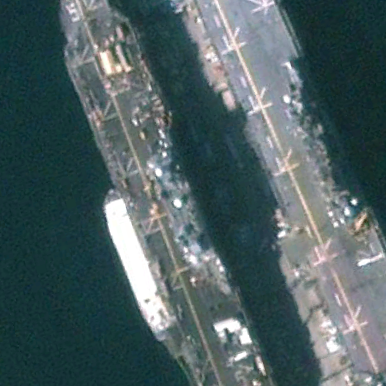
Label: assault